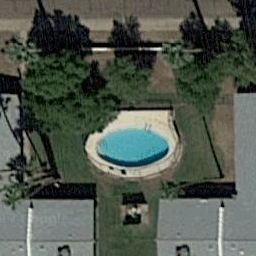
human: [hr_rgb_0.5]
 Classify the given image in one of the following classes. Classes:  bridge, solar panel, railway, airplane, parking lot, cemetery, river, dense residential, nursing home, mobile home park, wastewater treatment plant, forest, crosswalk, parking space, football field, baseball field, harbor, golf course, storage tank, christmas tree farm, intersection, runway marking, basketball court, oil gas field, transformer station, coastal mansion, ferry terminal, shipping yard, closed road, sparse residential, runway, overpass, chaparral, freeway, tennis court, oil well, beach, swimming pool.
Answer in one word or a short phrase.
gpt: swimming pool